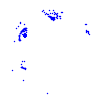
Particle: proton